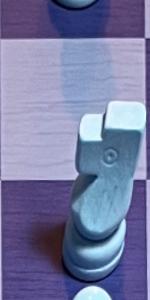
Label: Knight_White